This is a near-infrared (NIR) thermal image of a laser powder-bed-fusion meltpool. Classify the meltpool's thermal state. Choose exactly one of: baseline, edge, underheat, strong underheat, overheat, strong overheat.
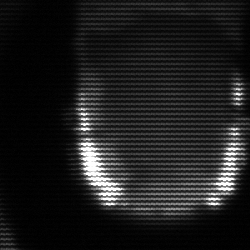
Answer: baseline